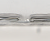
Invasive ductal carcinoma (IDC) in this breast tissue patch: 0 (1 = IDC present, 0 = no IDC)